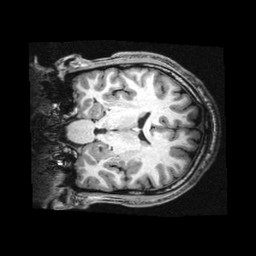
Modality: T1w
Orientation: coronal
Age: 26
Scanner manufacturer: siemens
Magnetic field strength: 3 T
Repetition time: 2.3 s
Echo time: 0.00336 s